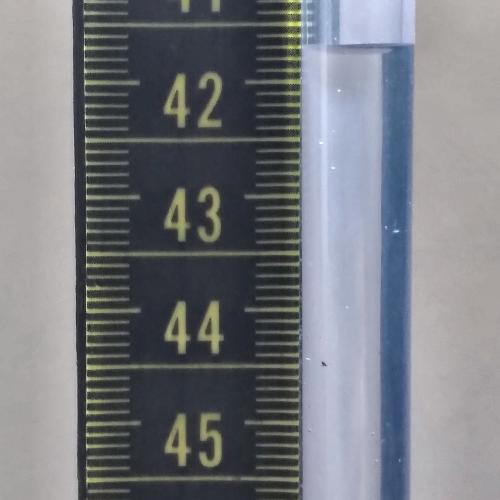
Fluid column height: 41.7 cm